Question: I have made a component to make 'Image' zoom in a 'View' component. I want to make pinch-to-zoom on Image. I am using 'PanResponder' is there any way to get multitouch events?

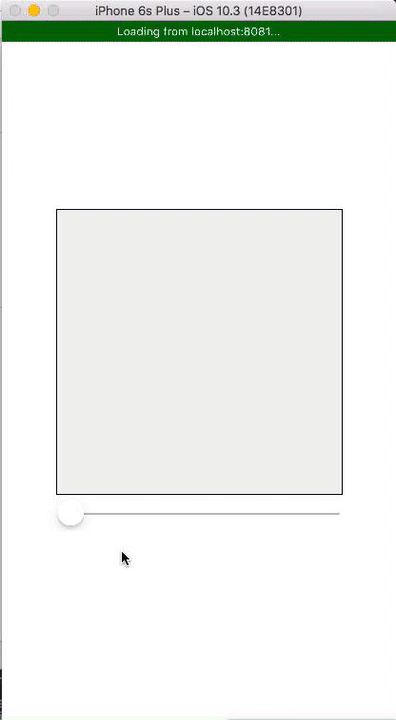
Answer: To do it with 'PanResponder', you can simply check whether there's one or two touches objects in the 'event' property:
'''
this.panResponder = PanResponder.create({
onMoveShouldSetResponderCapture: () => true,
onMoveShouldSetPanResponderCapture: () => true,
onPanResponderGrant: (event, gestureState) => {
},
onPanResponderMove: (event, gestureState) => {
const touches = event.nativeEvent.touches;
if (touches.length >= 2) {
// We have a pinch-to-zoom movement
// Track locationX/locationY to know by how much the user moved their fingers
} else {
// We have a regular scroll movement
}
},
onPanResponderRelease: (event, gestureState) => {
},
});
'''
Note that in 'onPanResponderGrant' there may be one touch object, but then on 'onPanResponderMove' there might be two, if the user pressed the second finger afterwards.
So take this into account - i.e. always check in 'onPanResponderMove'.